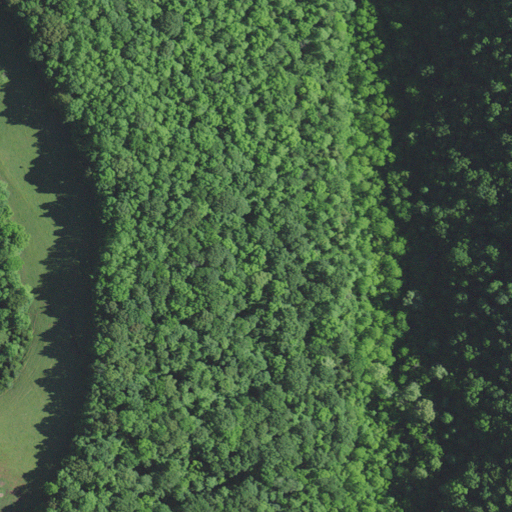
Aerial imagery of ridge(s) in Kentucky named Scott Ridge containing deciduous forest, pasture, and mixed forest